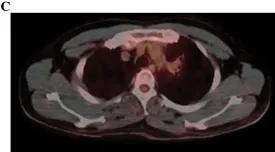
Twenty-four months after treatment, PET-CT scan showed inactivation of the neoplasm in the left upper lobe, and ,T9 vertebra, and . A decrease in the left upper lobe mass in the short axis. PET-CT, positron emission tomography-computed tomography.
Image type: radiology (pet)